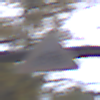
Verkehrszeichen: RadverkehrRechts
Umgebung: Outdoor, Nature
Tageszeit: MorningAfternoon
Wetter: Overcast
Licht: Natural
Jahreszeit: Autumn
Kontrast: LowContrast